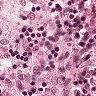
Metastatic tissue present: no